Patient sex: M
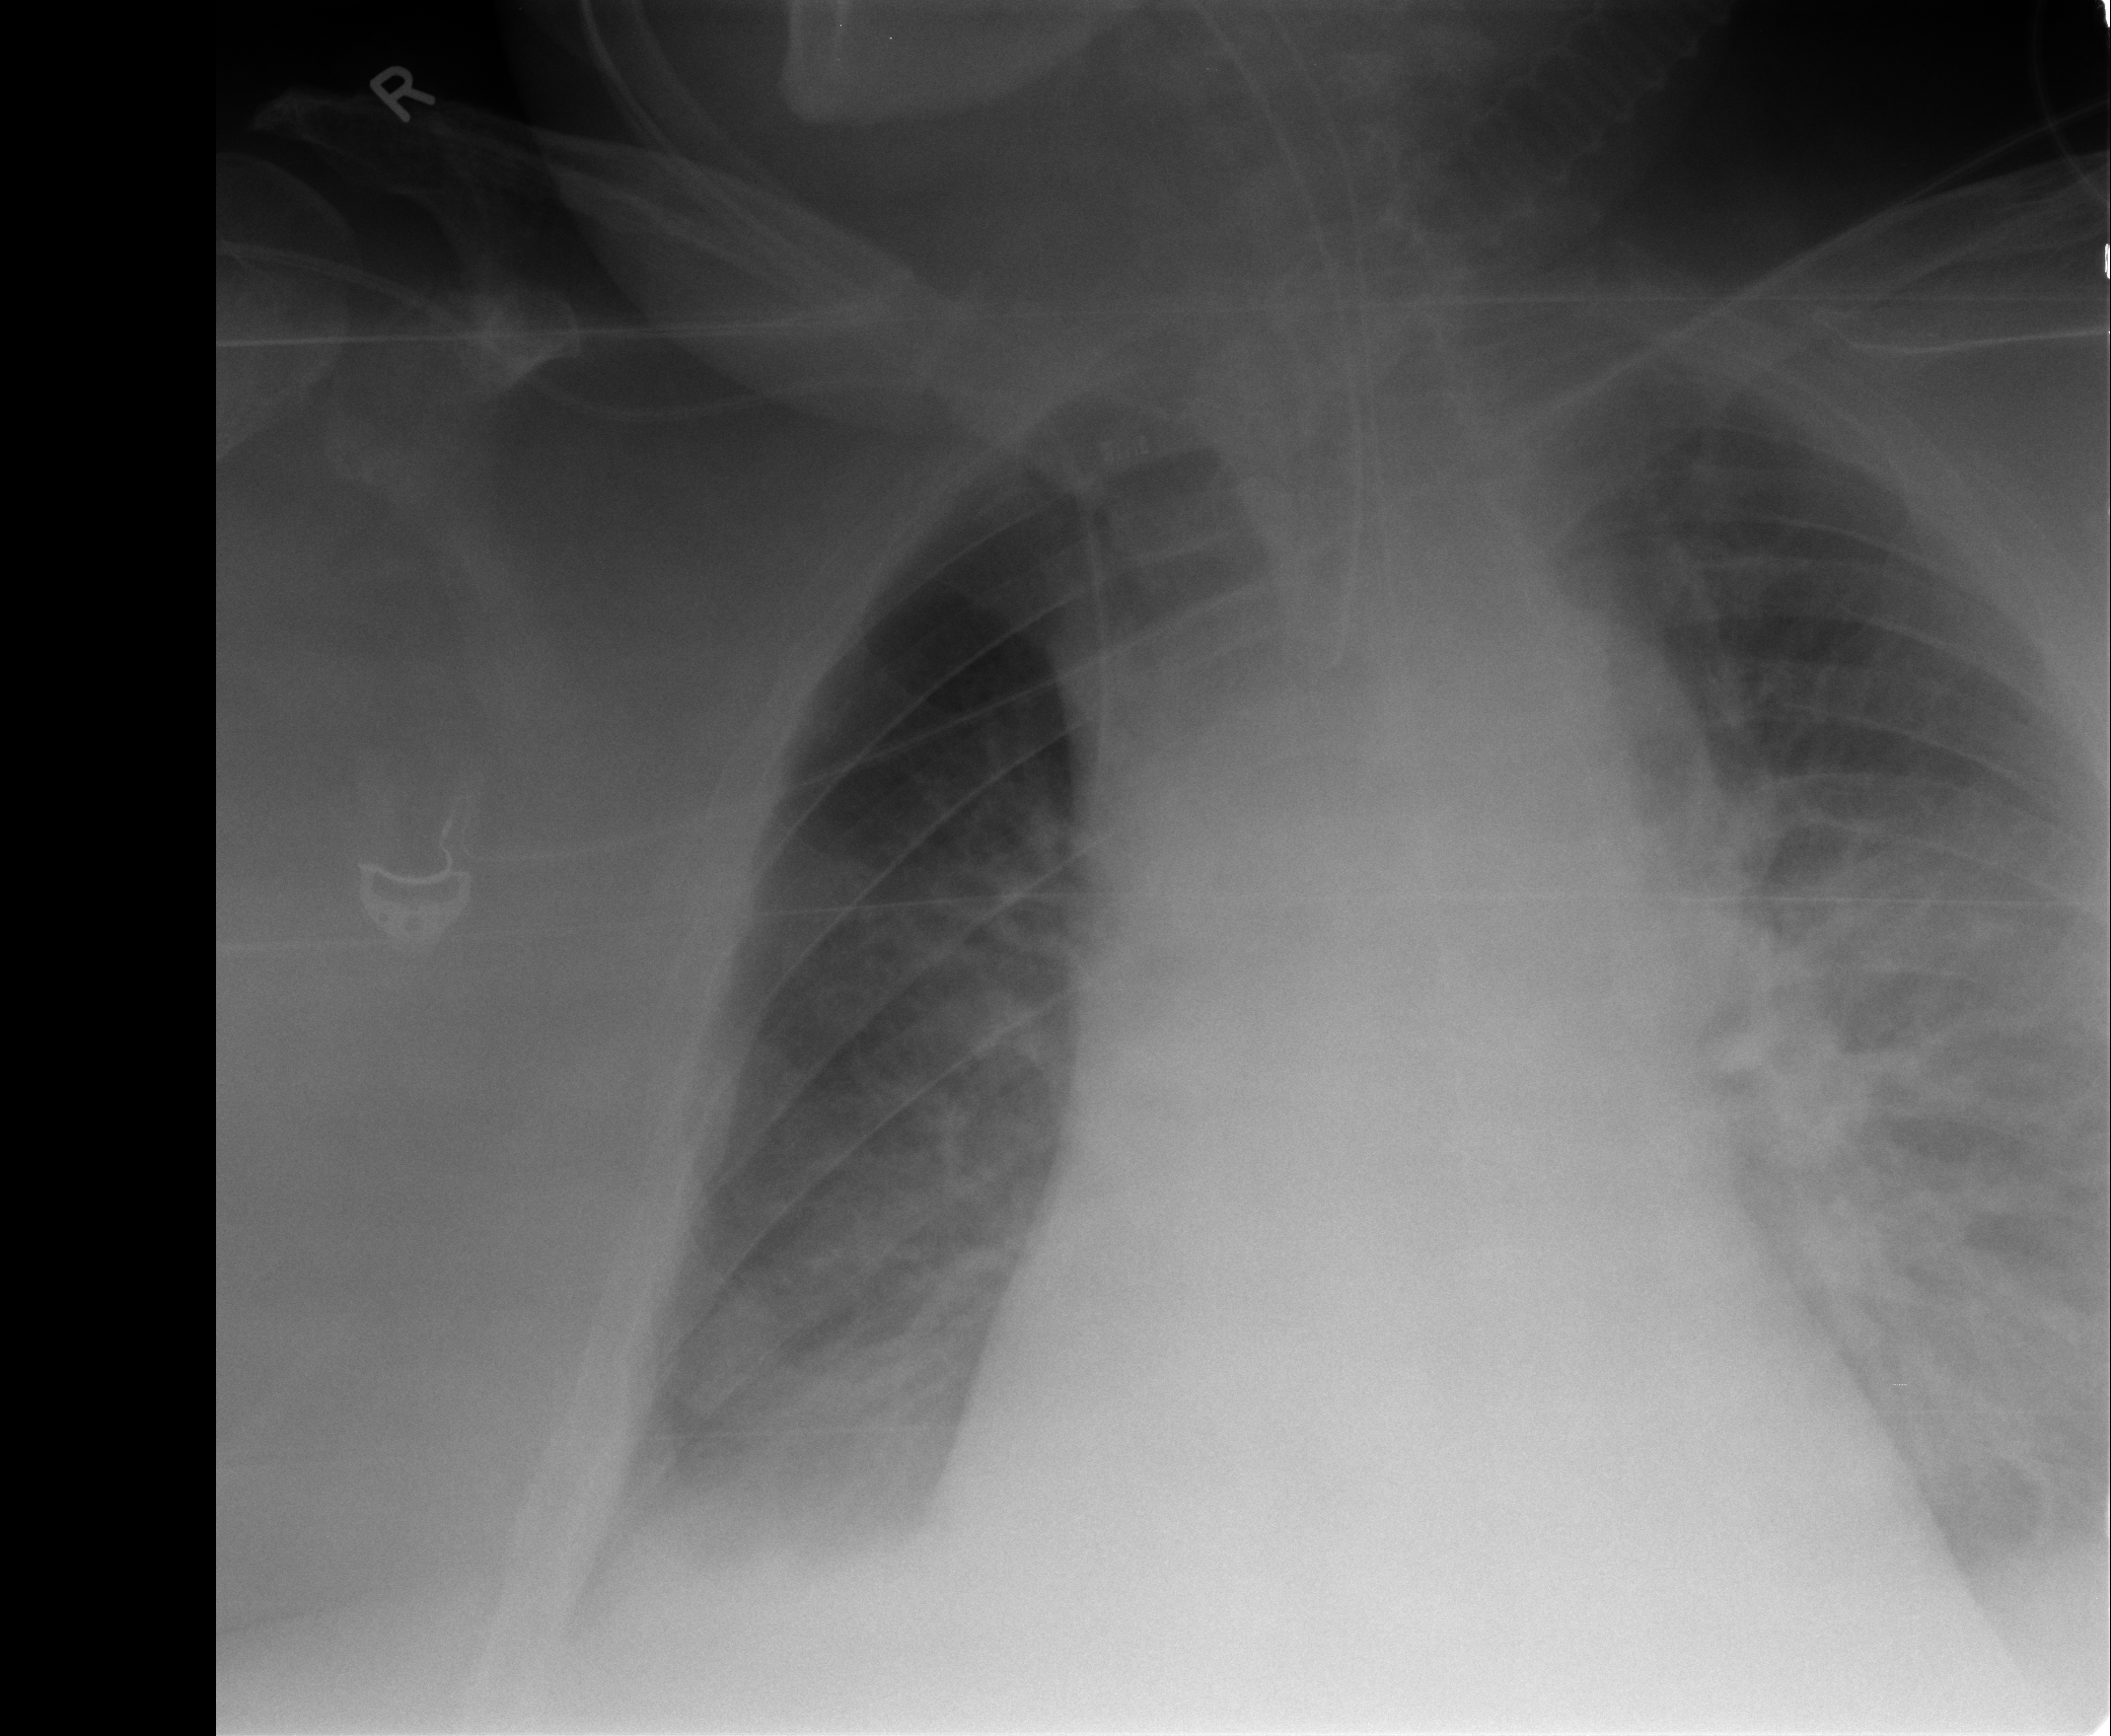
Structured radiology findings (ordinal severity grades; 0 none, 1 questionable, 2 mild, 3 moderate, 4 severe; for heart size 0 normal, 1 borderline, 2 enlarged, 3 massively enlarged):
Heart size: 2
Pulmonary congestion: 3
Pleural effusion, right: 2
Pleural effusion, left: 2
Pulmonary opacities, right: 2
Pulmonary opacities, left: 3
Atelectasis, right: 2
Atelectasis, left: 2